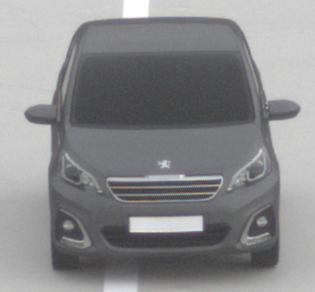
Make: Peugeot
Model: 108 1.0 VTi 68
Detailed model: 108
Model produced from: 2015/03
Model produced until: 2016/10
Doors: 3
Color: gray
Road condition: dry road
Daytime: morning or afternoon
Contrast: low contrast